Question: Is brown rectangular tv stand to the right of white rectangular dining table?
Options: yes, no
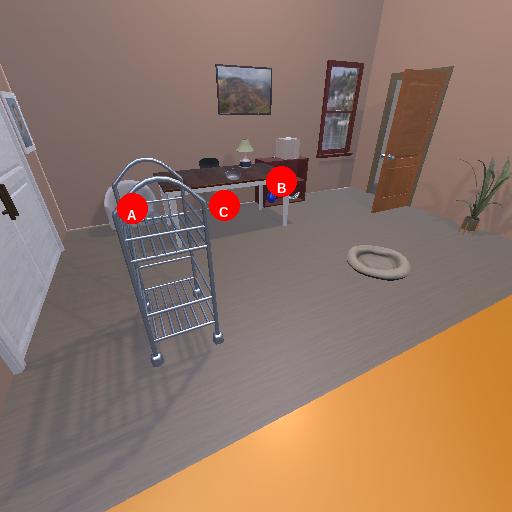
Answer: yes